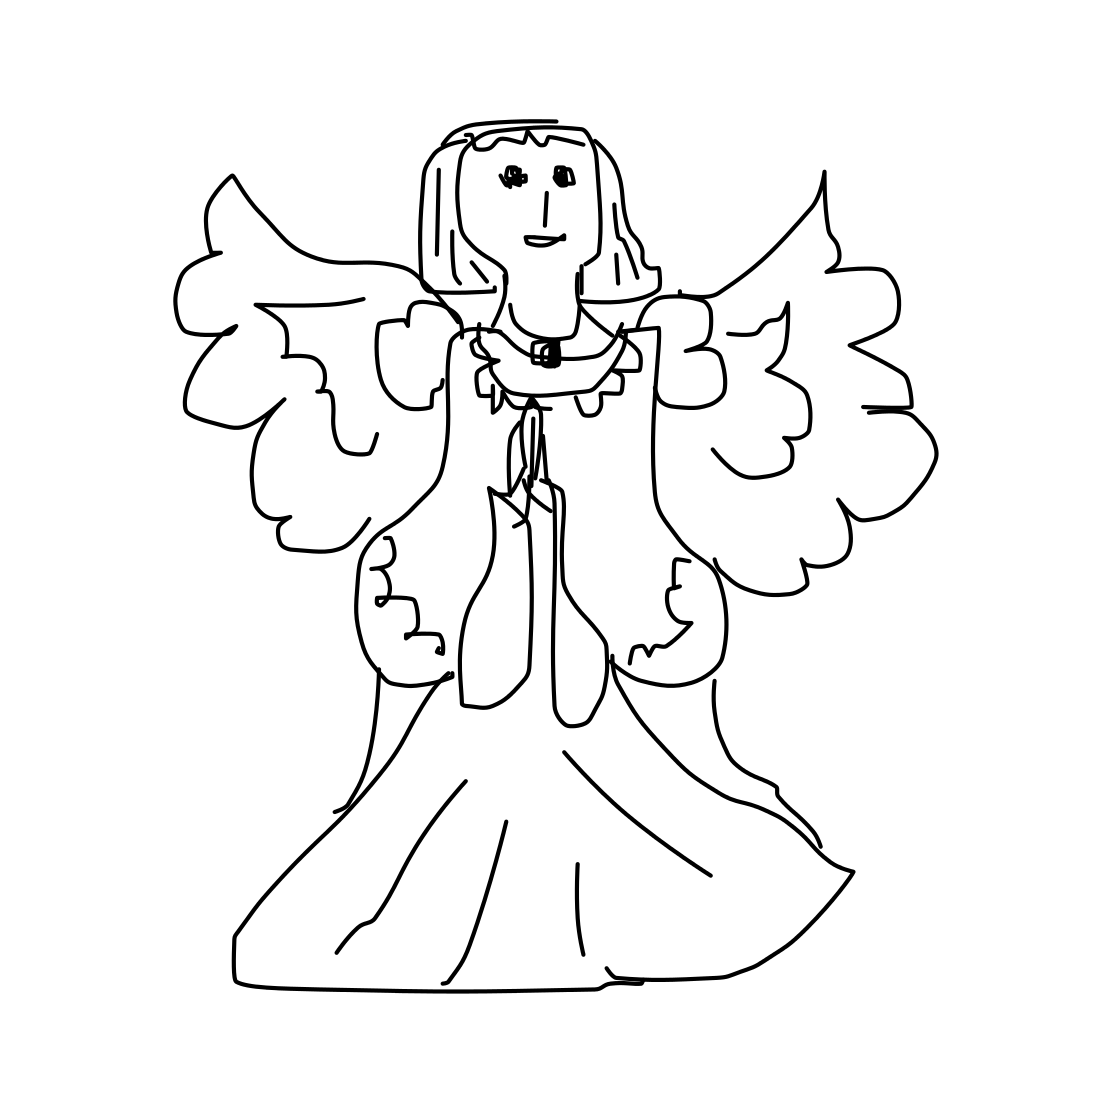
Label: angel